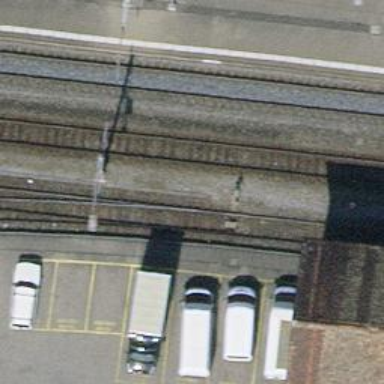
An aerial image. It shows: Railway switch.